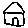
Label: house